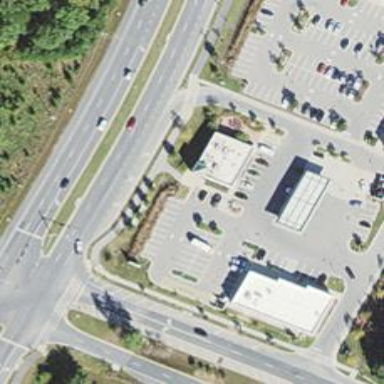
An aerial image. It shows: Convenience shop.